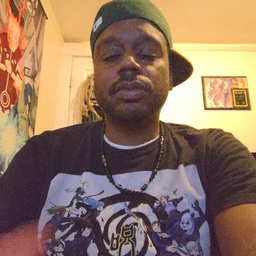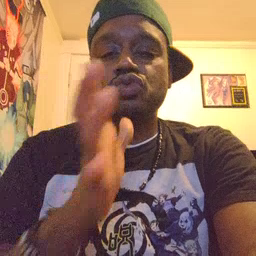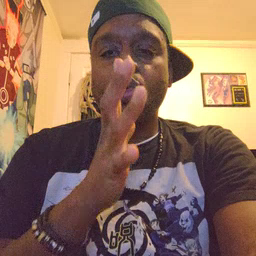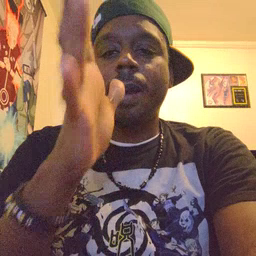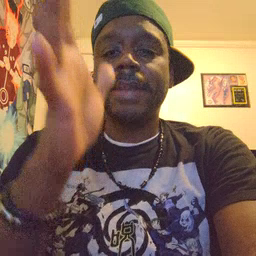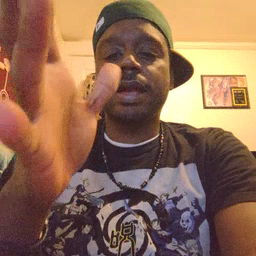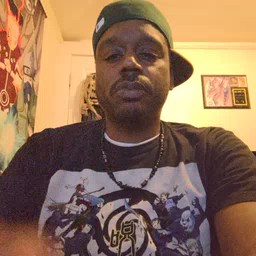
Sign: grandma